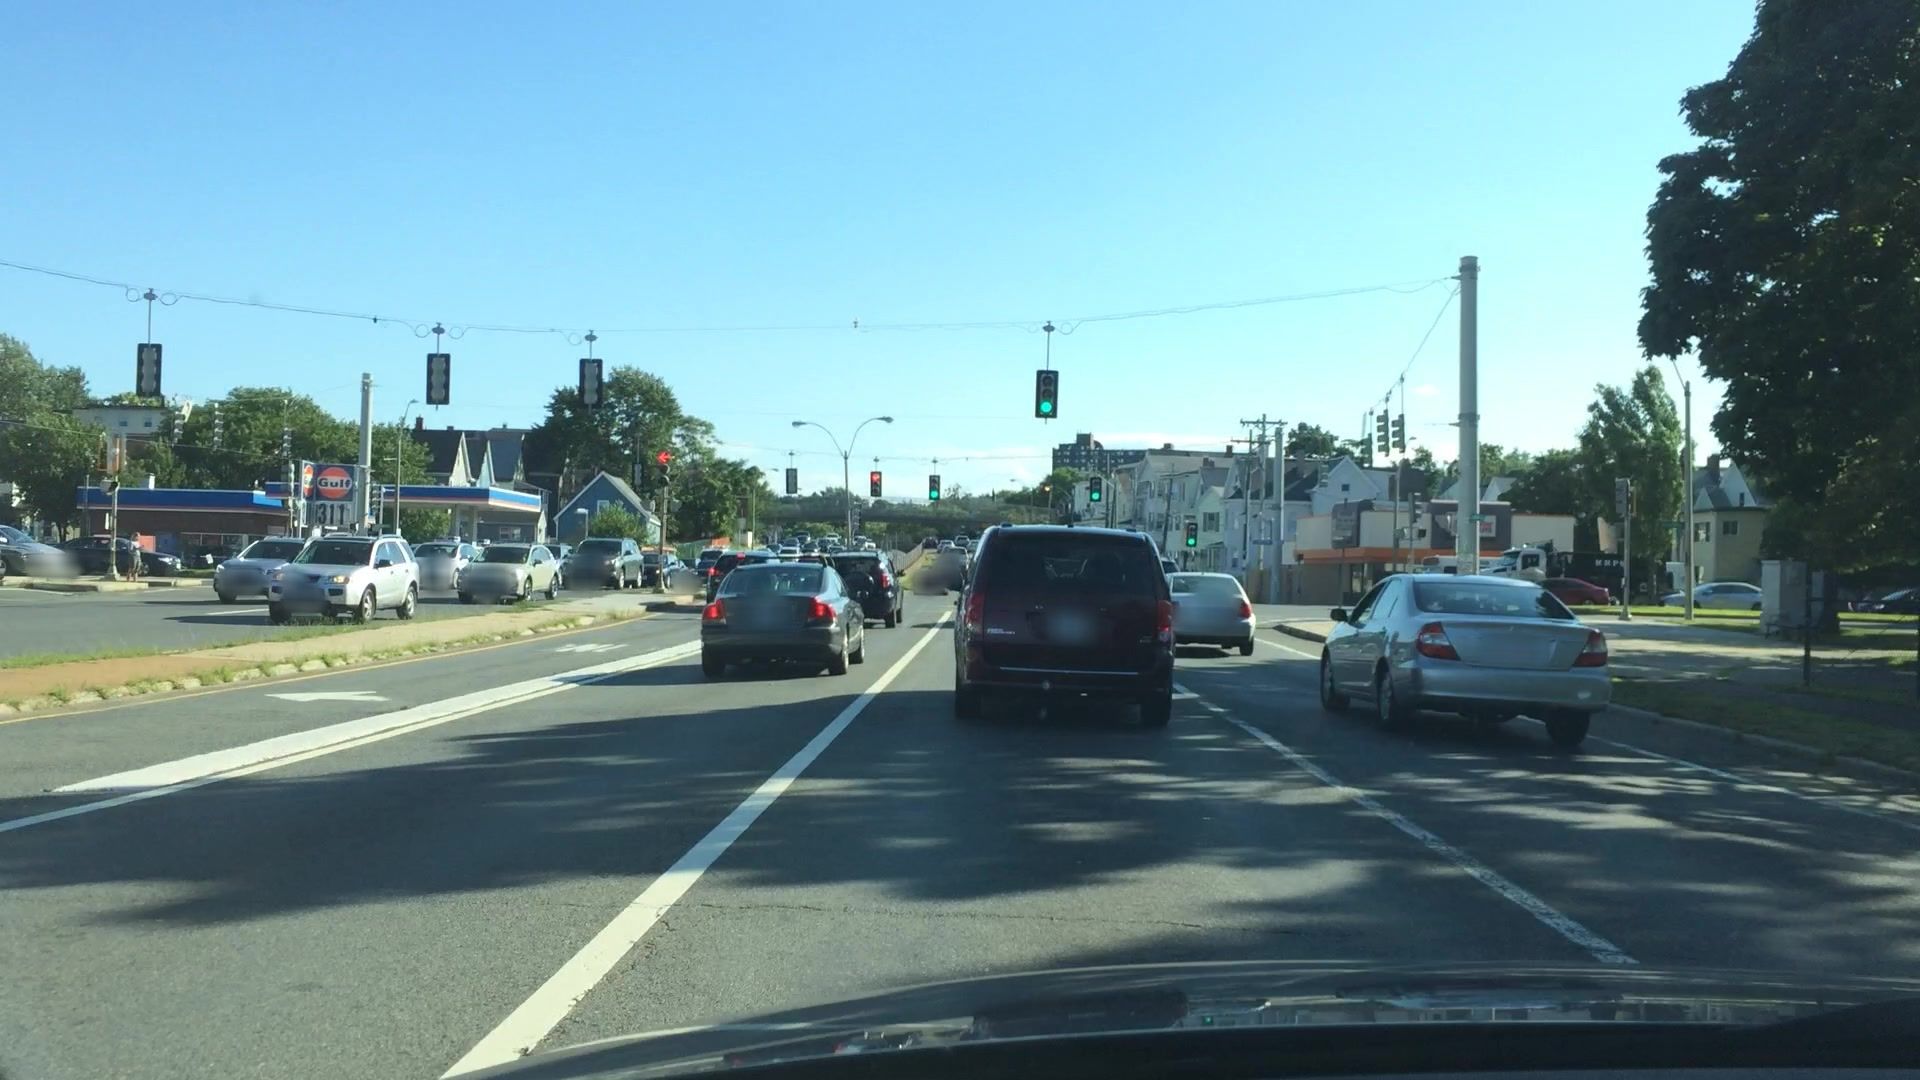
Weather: clear
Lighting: day
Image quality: good
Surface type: driving surface
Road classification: trunk
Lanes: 3, 4
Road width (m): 45.7
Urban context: urban centre
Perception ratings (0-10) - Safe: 6.17, Lively: 6.92, Beautiful: 6.71, Boring: 3.32, Depressing: 1.36, Wealthy: 5.61